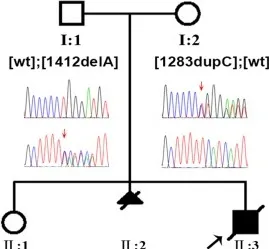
Identification of the genetic basis of polyhydramnios in a Chinese family. (A) Family pedigree and DNA sequencing results. Filled triangle with oblique line indicates the fetus with polyhydramnios terminated by therapeutic abortion. Filled square with oblique line indicates the affected boy who died after birth. Arrow indicates the proband. Open symbols indicate clinically unaffected family members. LMOD3 genotypes are provided for all subjects. Red arrows indicate the mutation positions. Wt, wild-type.
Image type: chart (chart)